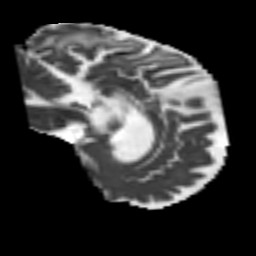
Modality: MD
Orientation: sagittal
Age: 55
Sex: male
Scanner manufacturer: siemens
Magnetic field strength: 3 T
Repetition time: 4.987 s
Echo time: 0.0792 s